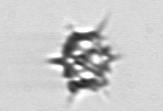
Label: Dictyocha